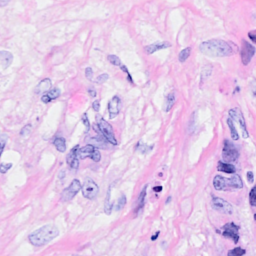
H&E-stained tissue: Breast